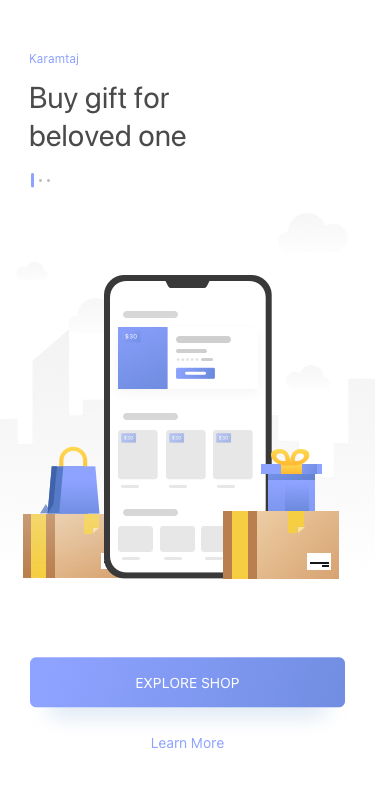
Text in this UI design:
Learn More
Explore Shop
Buy gift for beloved one
Karamtaj